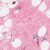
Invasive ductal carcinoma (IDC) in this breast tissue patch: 0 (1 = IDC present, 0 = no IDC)